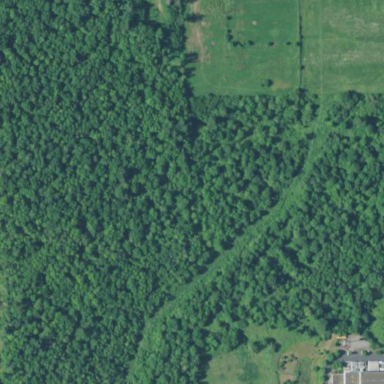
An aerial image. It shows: Woodland consisting of broadleaved trees.